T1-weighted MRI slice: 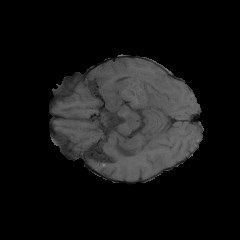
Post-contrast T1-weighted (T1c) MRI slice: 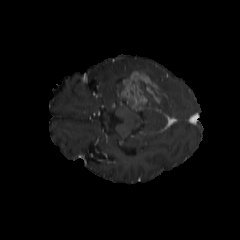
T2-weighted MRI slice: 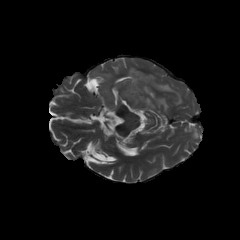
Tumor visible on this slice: yes